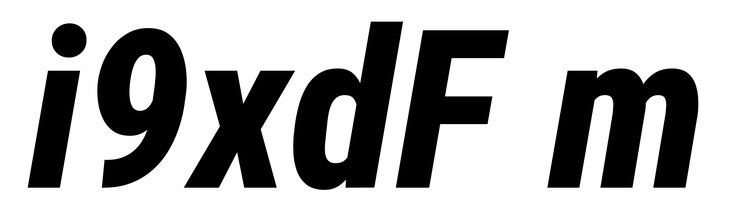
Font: Roboto-Italic_Condensed_ExtraBold_Italic